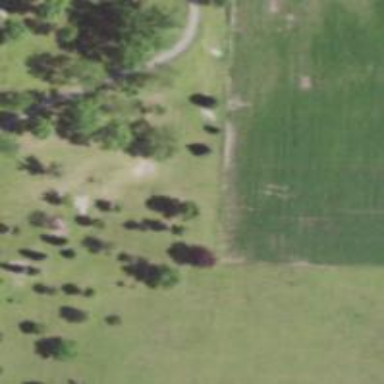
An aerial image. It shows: Disc golf hole.